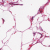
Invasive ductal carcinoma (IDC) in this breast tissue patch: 0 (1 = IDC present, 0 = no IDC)